Question: I am trying to automatically change the color for a set of icons.
Every icon has a white filled layer and the other part is transparent.
Here is an example: (in this case it's green, just to make it visible)

I tried to do the following:
'''
private static BufferedImage colorImage(BufferedImage image) {
int width = image.getWidth();
int height = image.getHeight();
for (int xx = 0; xx < width; xx++) {
for (int yy = 0; yy < height; yy++) {
Color originalColor = new Color(image.getRGB(xx, yy));
System.out.println(xx + "|" + yy + " color: " + originalColor.toString() + "alpha: "
+ originalColor.getAlpha());
if (originalColor.equals(Color.WHITE) && originalColor.getAlpha() == 255) {
image.setRGB(xx, yy, Color.BLUE.getRGB());
}
}
}
return image;
}
'''
The problem I have is that every pixel I get has the same value:
'''
32|18 color: java.awt.Color[r=255,g=255,b=255]alpha: 255
'''
So my result is just a colored square.
How can I achieve to change the color of the non-transparent parts only? And why is it, that all pixels have even the same alpha value? I guess that's my main problem: That the alpha value isn't read correctly.
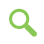
Answer: The problem is, that
'''
Color originalColor = new Color(image.getRGB(xx, yy));
'''
discards all the alpha values. Instead you have to use
'''
Color originalColor = new Color(image.getRGB(xx, yy), true);
'''
to keep alpha values available.